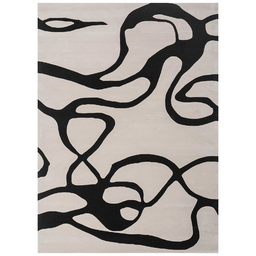
Label: decoration